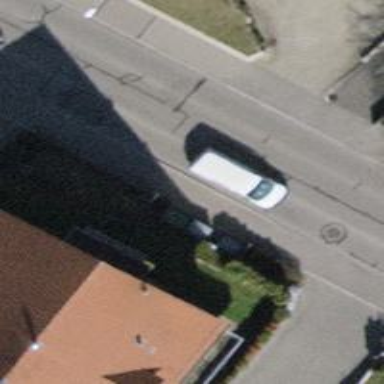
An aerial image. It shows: Bus stop with stop position for public transport.